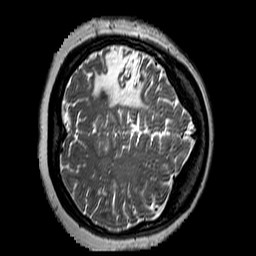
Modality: T2w
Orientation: axial
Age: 44
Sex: female
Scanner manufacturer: siemens
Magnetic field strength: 3 T
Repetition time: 3.2 s
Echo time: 0.212 s